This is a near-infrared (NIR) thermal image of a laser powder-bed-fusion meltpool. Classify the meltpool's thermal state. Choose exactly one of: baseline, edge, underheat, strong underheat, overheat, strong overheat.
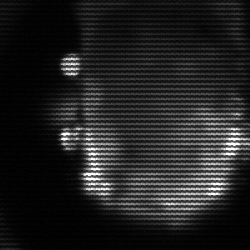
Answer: baseline